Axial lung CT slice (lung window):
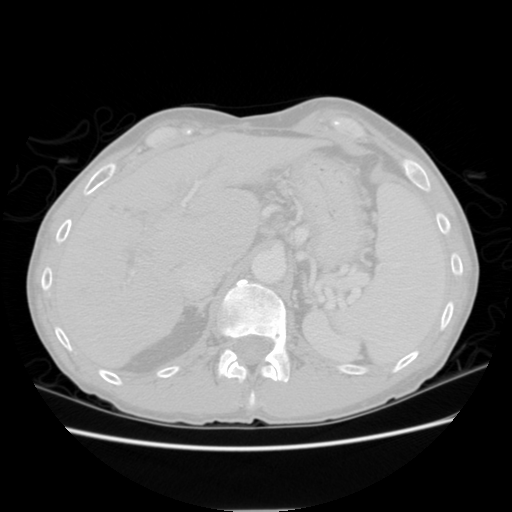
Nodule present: no